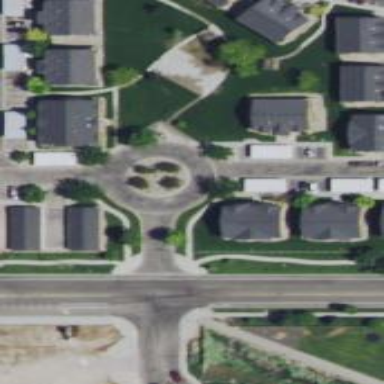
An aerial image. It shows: Roundabout.